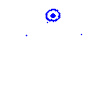
Particle: electron